Field crop: maize
Growth stage: 2
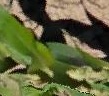
Species: maize